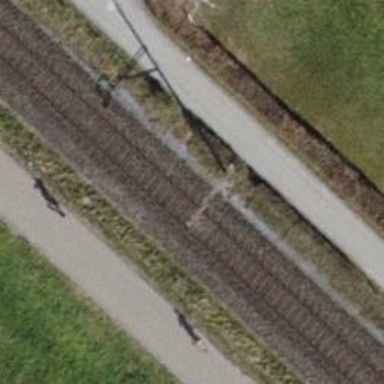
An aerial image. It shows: Solitary milestone along the railway.